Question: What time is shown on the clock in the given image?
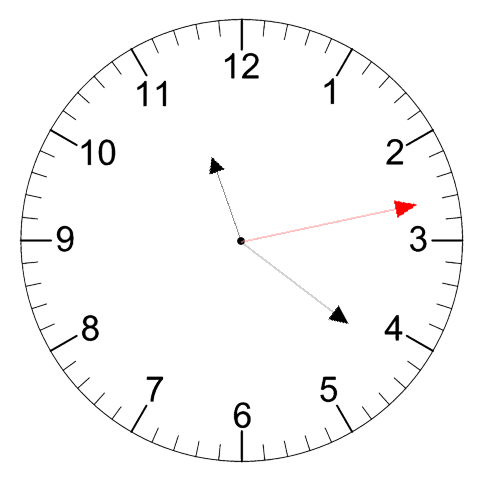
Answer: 11:21:13